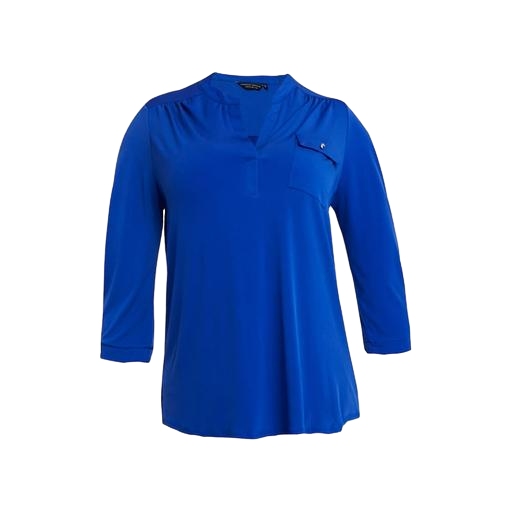
blue three-quarter-sleeve shirt, blue roll-tab sleeve top, blue three-quarter-sleeve zip-front top, white background